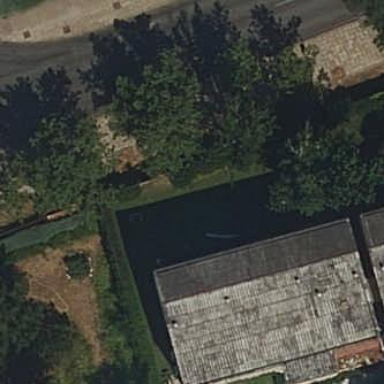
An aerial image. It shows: Dormitory building.